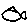
Label: fish